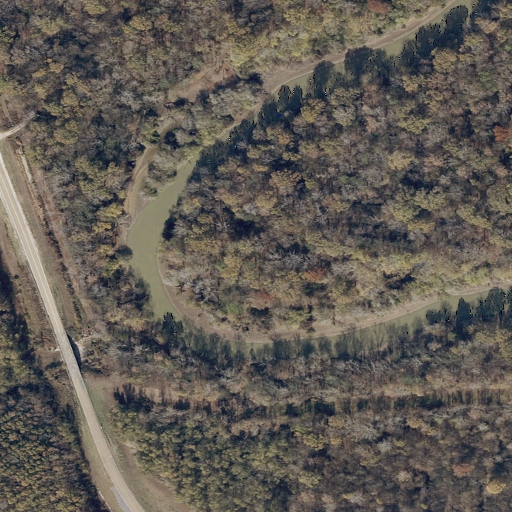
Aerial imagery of cape in Mississippi named Buck Point containing woody wetlands, open development, open water, herbaceous wetlands, low intensity development, medium intensity development, and high intensity development